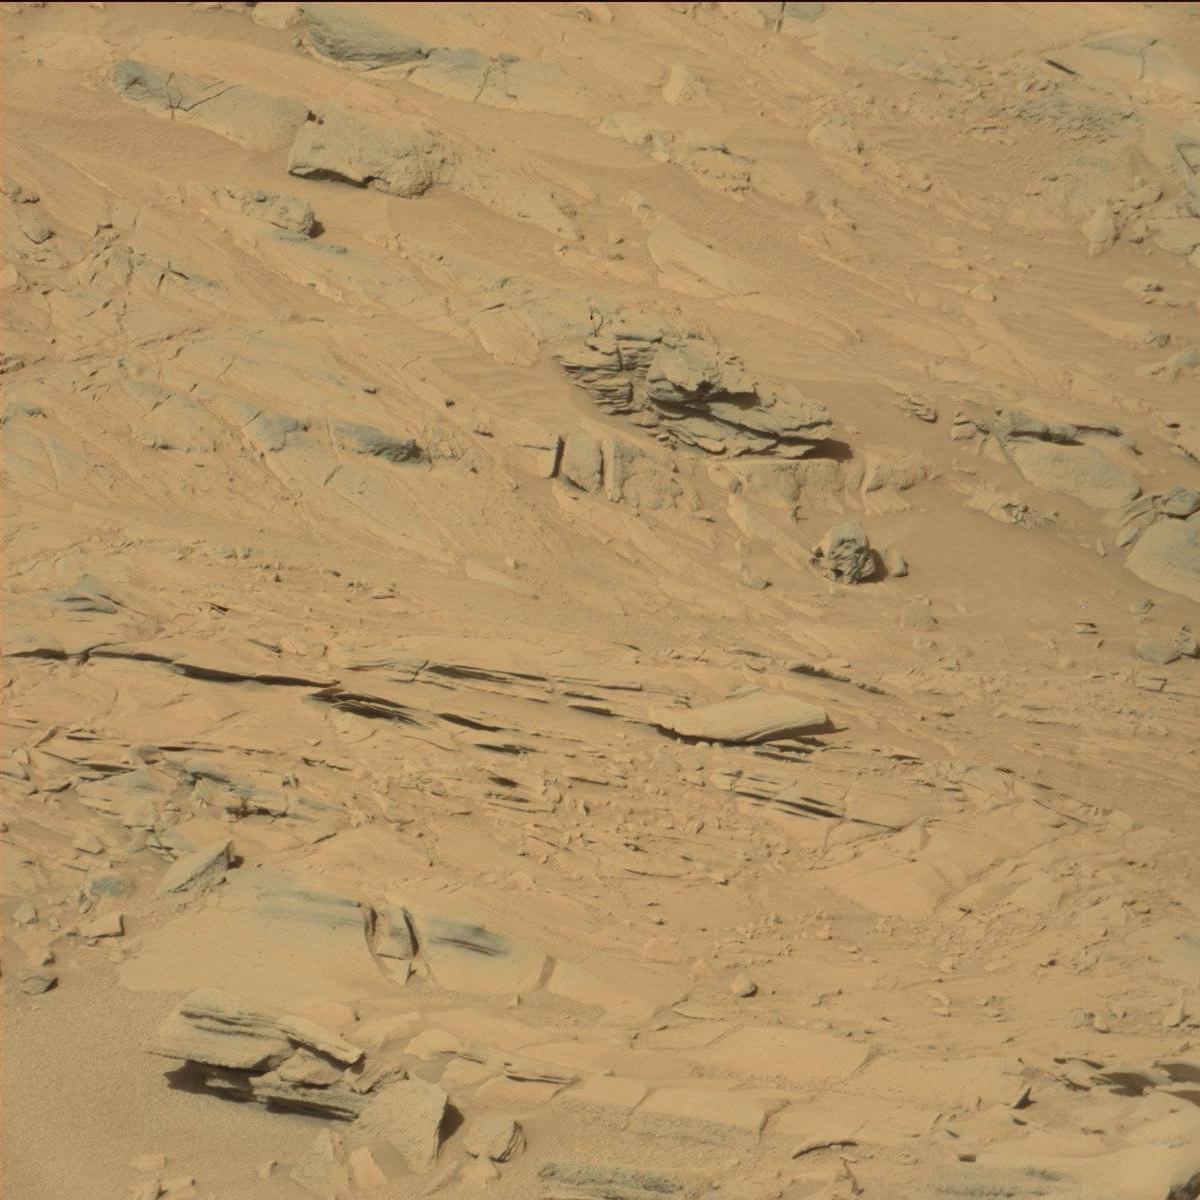
Terrain classes present: Bedrock, Sand / Soil